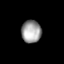
Tissue: skin
Cell type: Epithelial cells
Senescence score: 0.2792
Nuclear area (px): 437
Mean DAPI intensity: 157.373